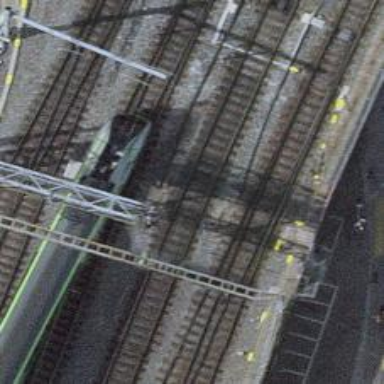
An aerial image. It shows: Single-track railway with electrified contact lines.